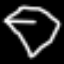
Label: diamond